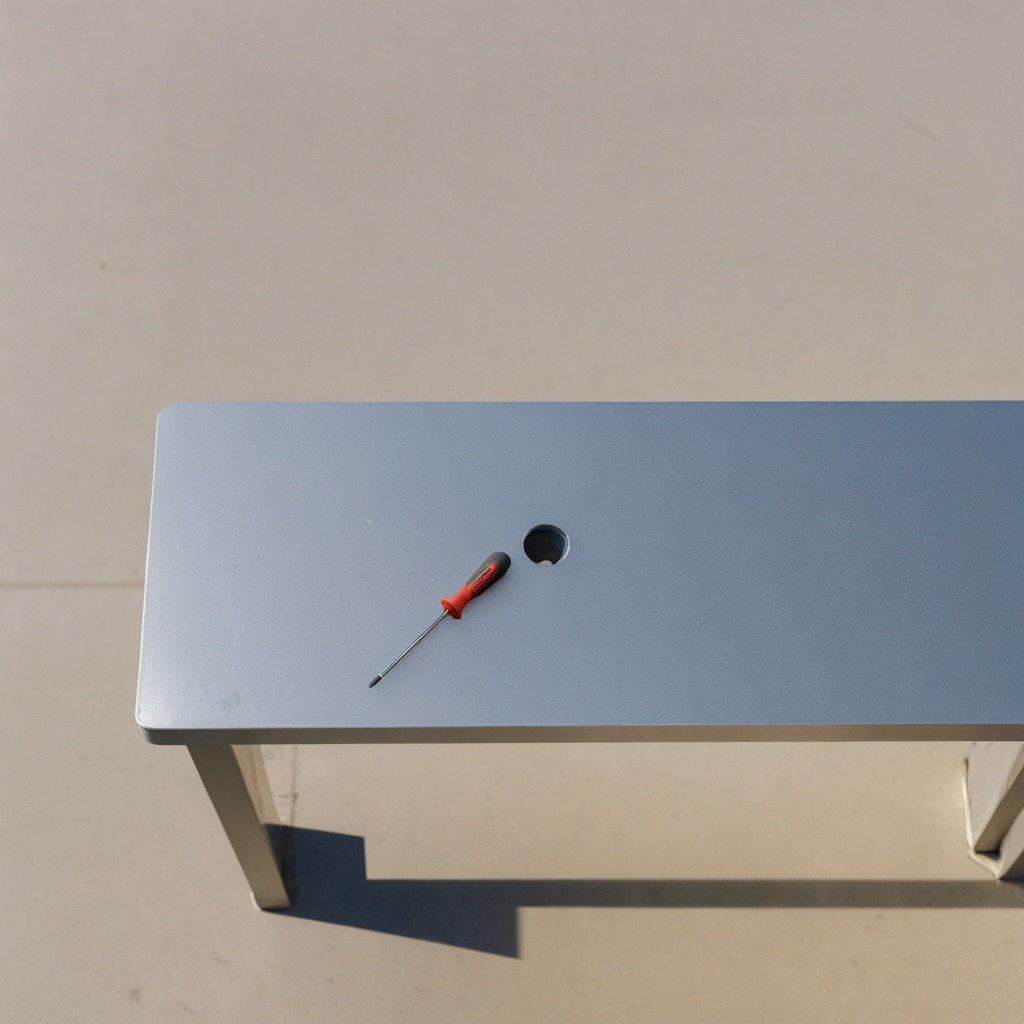
A screwdriver is lying on a table in a temporary outdoor tool station.